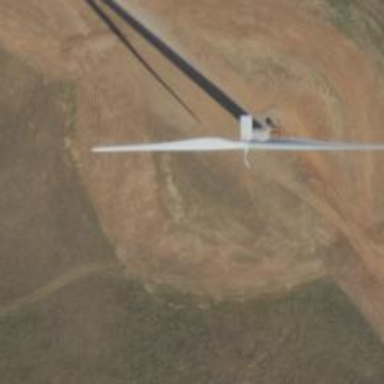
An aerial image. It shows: Wind turbine generator powered by wind.